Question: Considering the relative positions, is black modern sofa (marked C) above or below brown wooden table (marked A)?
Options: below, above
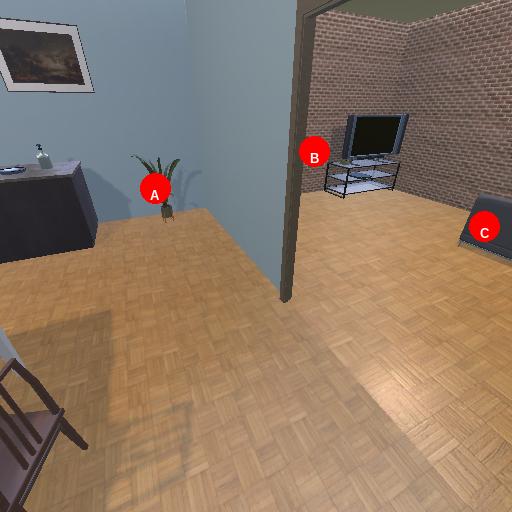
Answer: below